Interaction volume radius: 10 \u00c5
Interaction volume height: 15 \u00c5
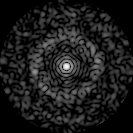
Disorder parameter: 0.8409